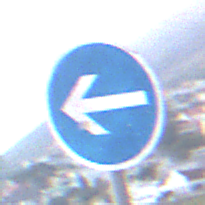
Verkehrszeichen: VorgeschriebeneFahrtrichtungHierLinks
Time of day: SunriseSunset
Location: Outdoor (Beach)
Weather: Overcast
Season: NotSpecified
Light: Natural